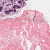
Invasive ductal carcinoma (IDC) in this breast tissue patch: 0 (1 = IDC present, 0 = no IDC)